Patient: sex M, age 45
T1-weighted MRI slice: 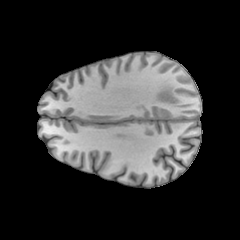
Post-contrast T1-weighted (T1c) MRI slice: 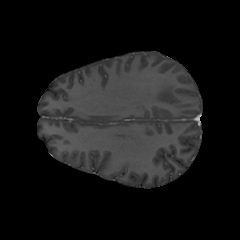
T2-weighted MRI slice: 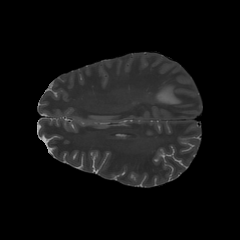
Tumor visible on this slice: yes
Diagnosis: Glioblastoma, IDH-wildtype
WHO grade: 4